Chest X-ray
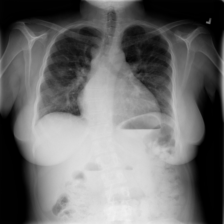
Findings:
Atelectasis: negative
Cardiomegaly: negative
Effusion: negative
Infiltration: positive
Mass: negative
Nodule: negative
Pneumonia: negative
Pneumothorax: negative
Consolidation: negative
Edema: negative
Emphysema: negative
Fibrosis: negative
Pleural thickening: negative
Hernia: negative